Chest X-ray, AP view. Patient: 21 years old, sex M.
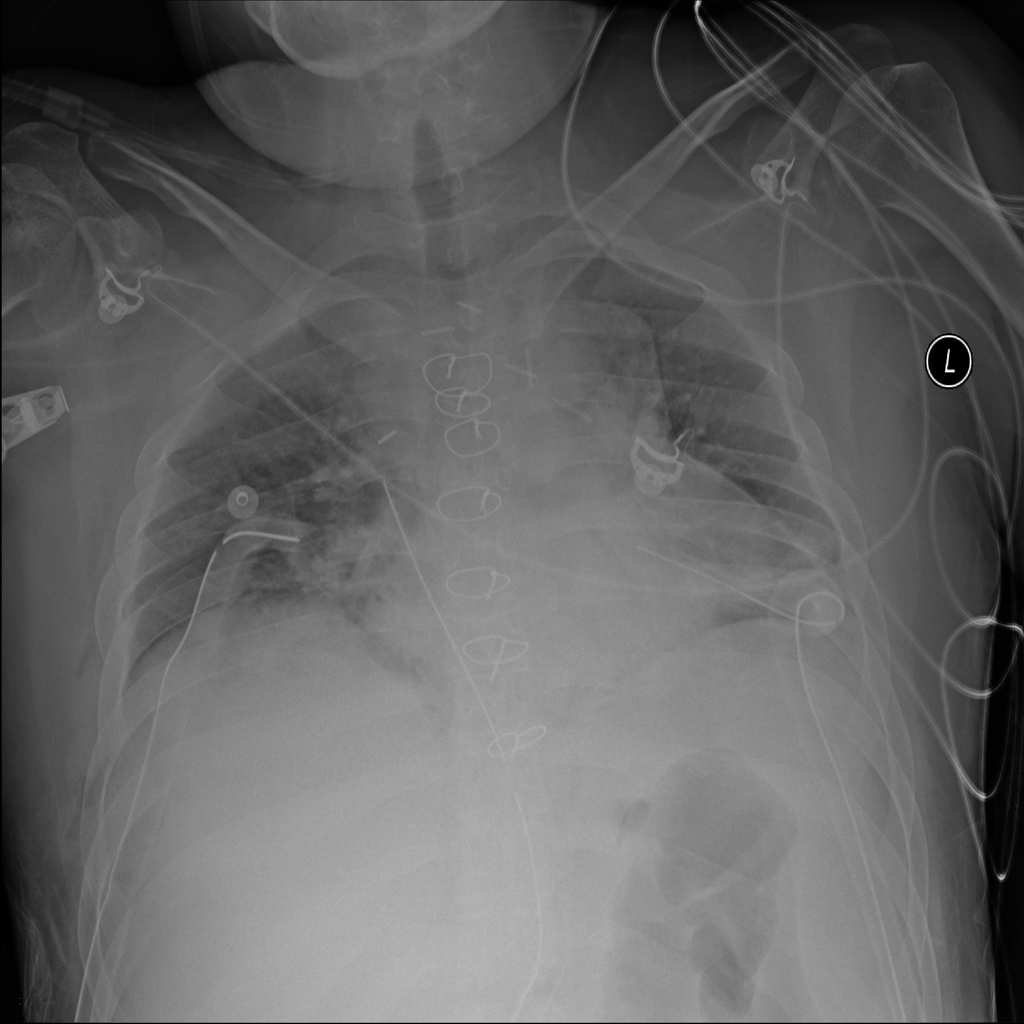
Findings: Atelectasis, Infiltration